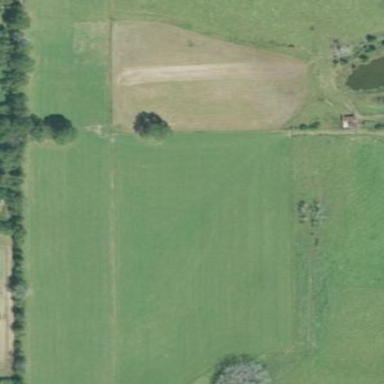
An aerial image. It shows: Farmland covered with grass.